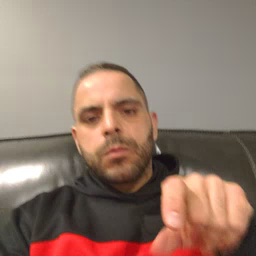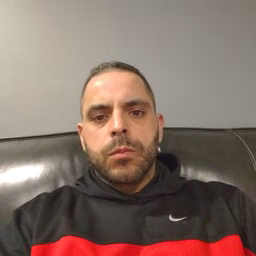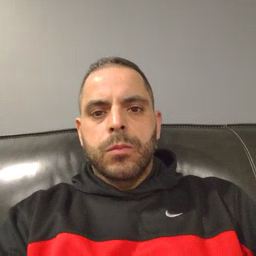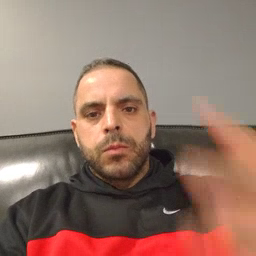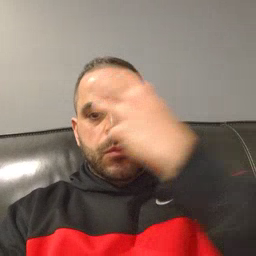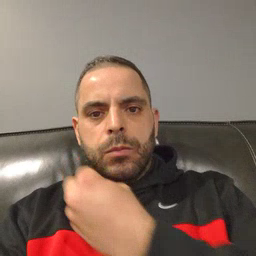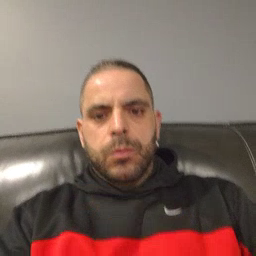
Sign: pretty